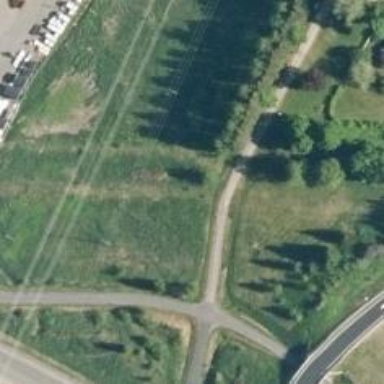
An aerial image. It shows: Cycleway.